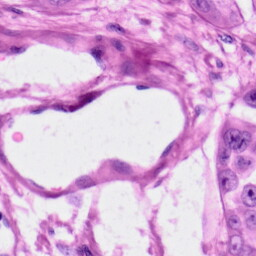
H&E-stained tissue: Skin